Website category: camera
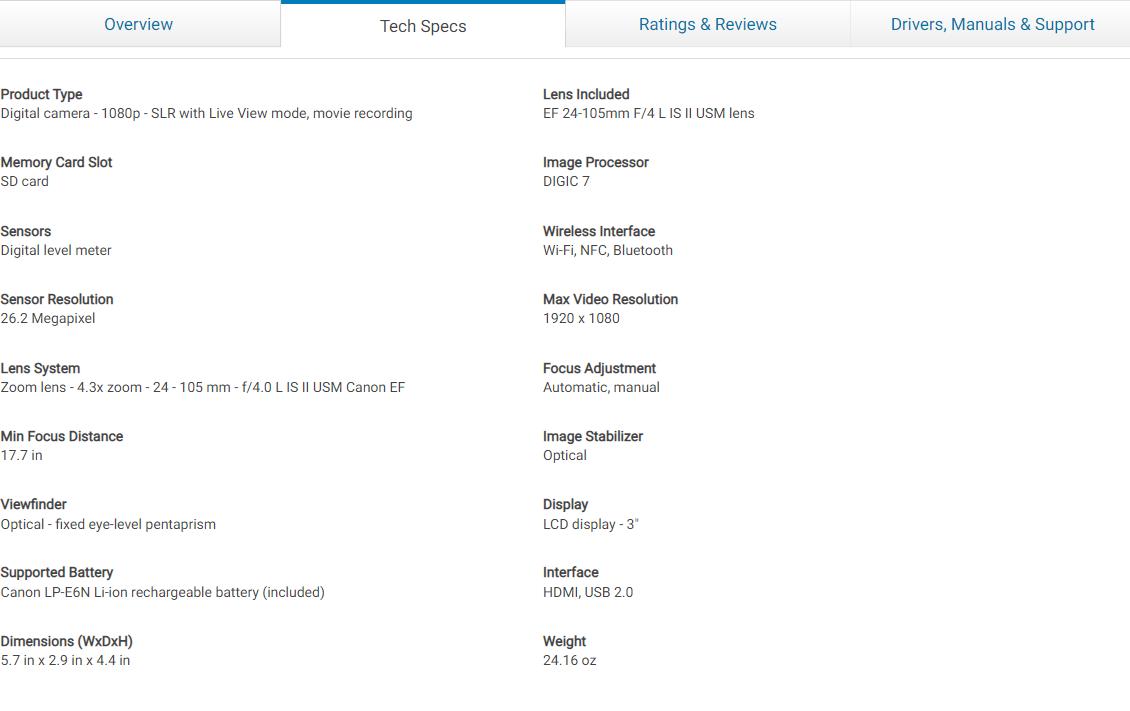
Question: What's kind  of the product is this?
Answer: Digital camera - 1080p - SLR with Live View mode, movie recording

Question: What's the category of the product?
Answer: Digital camera - 1080p - SLR with Live View mode, movie recording

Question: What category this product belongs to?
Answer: Digital camera - 1080p - SLR with Live View mode, movie recording

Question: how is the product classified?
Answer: Digital camera - 1080p - SLR with Live View mode, movie recording

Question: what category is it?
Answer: Digital camera - 1080p - SLR with Live View mode, movie recording

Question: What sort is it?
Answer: Digital camera - 1080p - SLR with Live View mode, movie recording

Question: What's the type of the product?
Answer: Digital camera - 1080p - SLR with Live View mode, movie recording

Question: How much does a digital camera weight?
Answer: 24.16 oz

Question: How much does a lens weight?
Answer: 24.16 oz

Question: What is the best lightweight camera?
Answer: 24.16 oz

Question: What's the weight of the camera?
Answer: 24.16 oz

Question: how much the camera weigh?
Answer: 24.16 oz

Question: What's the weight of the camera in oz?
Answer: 24.16 oz

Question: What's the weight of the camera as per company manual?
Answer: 24.16 oz

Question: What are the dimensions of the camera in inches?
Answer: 5.7 in x 2.9 in x 4.4 in

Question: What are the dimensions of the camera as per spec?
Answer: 5.7 in x 2.9 in x 4.4 in

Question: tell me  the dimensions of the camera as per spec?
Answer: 5.7 in x 2.9 in x 4.4 in

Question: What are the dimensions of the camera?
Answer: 5.7 in x 2.9 in x 4.4 in

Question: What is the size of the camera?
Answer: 5.7 in x 2.9 in x 4.4 in

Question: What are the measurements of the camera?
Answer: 5.7 in x 2.9 in x 4.4 in

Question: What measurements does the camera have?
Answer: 5.7 in x 2.9 in x 4.4 in

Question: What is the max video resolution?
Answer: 1920 x 1080

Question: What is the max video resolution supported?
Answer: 1920 x 1080

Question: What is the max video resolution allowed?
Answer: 1920 x 1080